Question: In Markdown there is two ways to place a link, one is to just type the raw link in, like: 'http://example.com', the other is to use the '()[]' syntax: '(Stack Overflow)[http://example.com ]'.
I'm trying to write a regular expression that can match both of these, and, if it's the second match to also capture the display string.
So far I have this:
'''
(?P<href>http://(?:www\.)?\S+.com)|(?<=\((.*)\)\[)((?P=href))(?=\])
'''

<URL>
But this doesn't seem to match either of my two test cases in Debuggex:
'''
http://example.com
(Example)[http://example.com]
'''
Really not sure why the first one isn't matched at the very least, is it something to do with my use of the named group? Which, if possible I'd like to keep using because this is a simplified expression to match the link and in the real example it is too long for me to feel comfortable duplicating it in two different places in the same pattern.
What am I doing wrong? Or is this not doable at all?
I'm doing this in Python so will be using their regex engine.
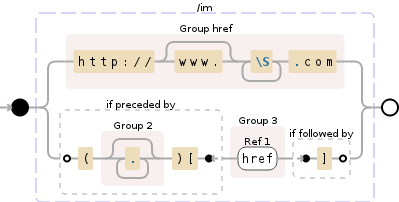
Answer: The reason your pattern doesn't work is here: '(?<=\((.*)\)\[)' since the re module of Python doesn't allow variable length lookbehind.
You can obtain what you want in a more handy way using <URL> .
Example: '(?|(?<txt>(?<url>(?:ht|f)tps?://\S+(?<=\P{P})))|\(([^)]+)\)\[(\g<url>)\])'
<URL>
pattern details:
'''
(?| # open a branch reset group
# first case there is only the url
(?<txt> # in this case, the text and the url
(?<url> # are the same
(?:ht|f)tps?://\S+(?<=\P{P})
)
)
| # OR
# the (text)[url] format
\( ([^)]+) \) # this group will be named "txt" too
\[ (\g<url>) \] # this one "url"
)
'''
This pattern uses the branch reset feature '(?|...|...|...)' that allows to preserve capturing groups names (or numbers) in an alternation. In the pattern, since the '?<txt>' group is opened at first in the first member of the alternation, the first group in the second member will have the same name automatically. The same for the '?<url>' group.
'\g<url>' is a reference to the named subpattern '?<url>' (like an alias, in this way, no need to rewrite it in the second member.)
'(?<=\P{P})' checks if the last character of the url is not a punctuation character (useful to avoid the closing square bracket for example). '\P{Punct}'